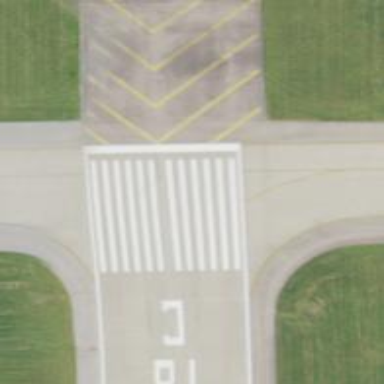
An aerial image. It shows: View of taxiway at the airport.